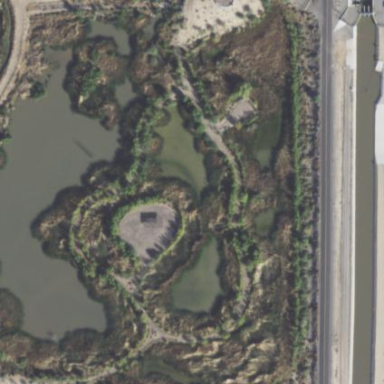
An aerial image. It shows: Pond with natural water.